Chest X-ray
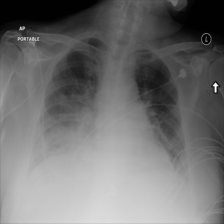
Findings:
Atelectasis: negative
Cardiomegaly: negative
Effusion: negative
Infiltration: positive
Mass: negative
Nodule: negative
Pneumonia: negative
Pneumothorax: negative
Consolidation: negative
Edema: negative
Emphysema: negative
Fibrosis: negative
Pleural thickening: negative
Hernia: negative